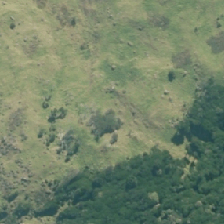
Land cover: high_producing_grassland